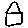
Label: house